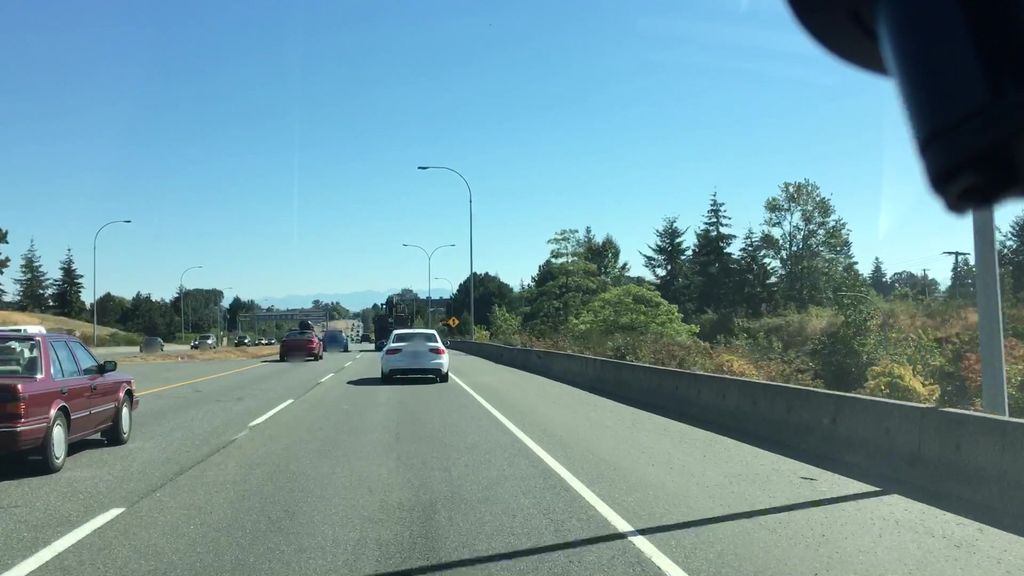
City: victoria